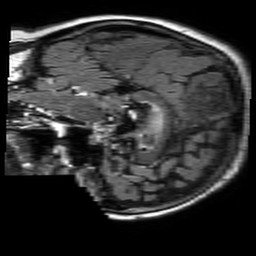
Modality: FLAIR
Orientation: sagittal
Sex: female
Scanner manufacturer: philips
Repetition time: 11 s
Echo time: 0.125 s